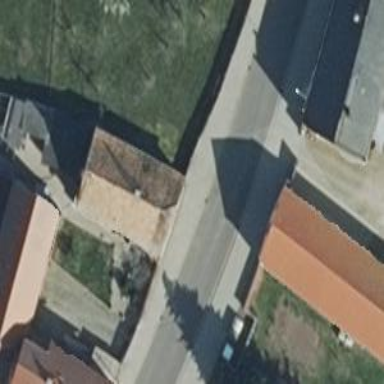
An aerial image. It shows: Asphalt road in residential area.